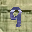
Label: 9